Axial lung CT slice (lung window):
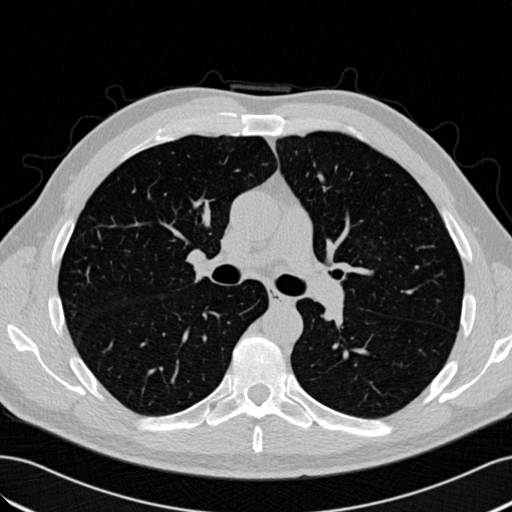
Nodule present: no